Question: I want to show my fragment as bottom sheet when the user clicks "share" from another app then chooses mine like the screenshot below from YouTube and another app.
Any idea how to do it?
Also, does it comply with Google Play policies or not?
Thank you in advance.

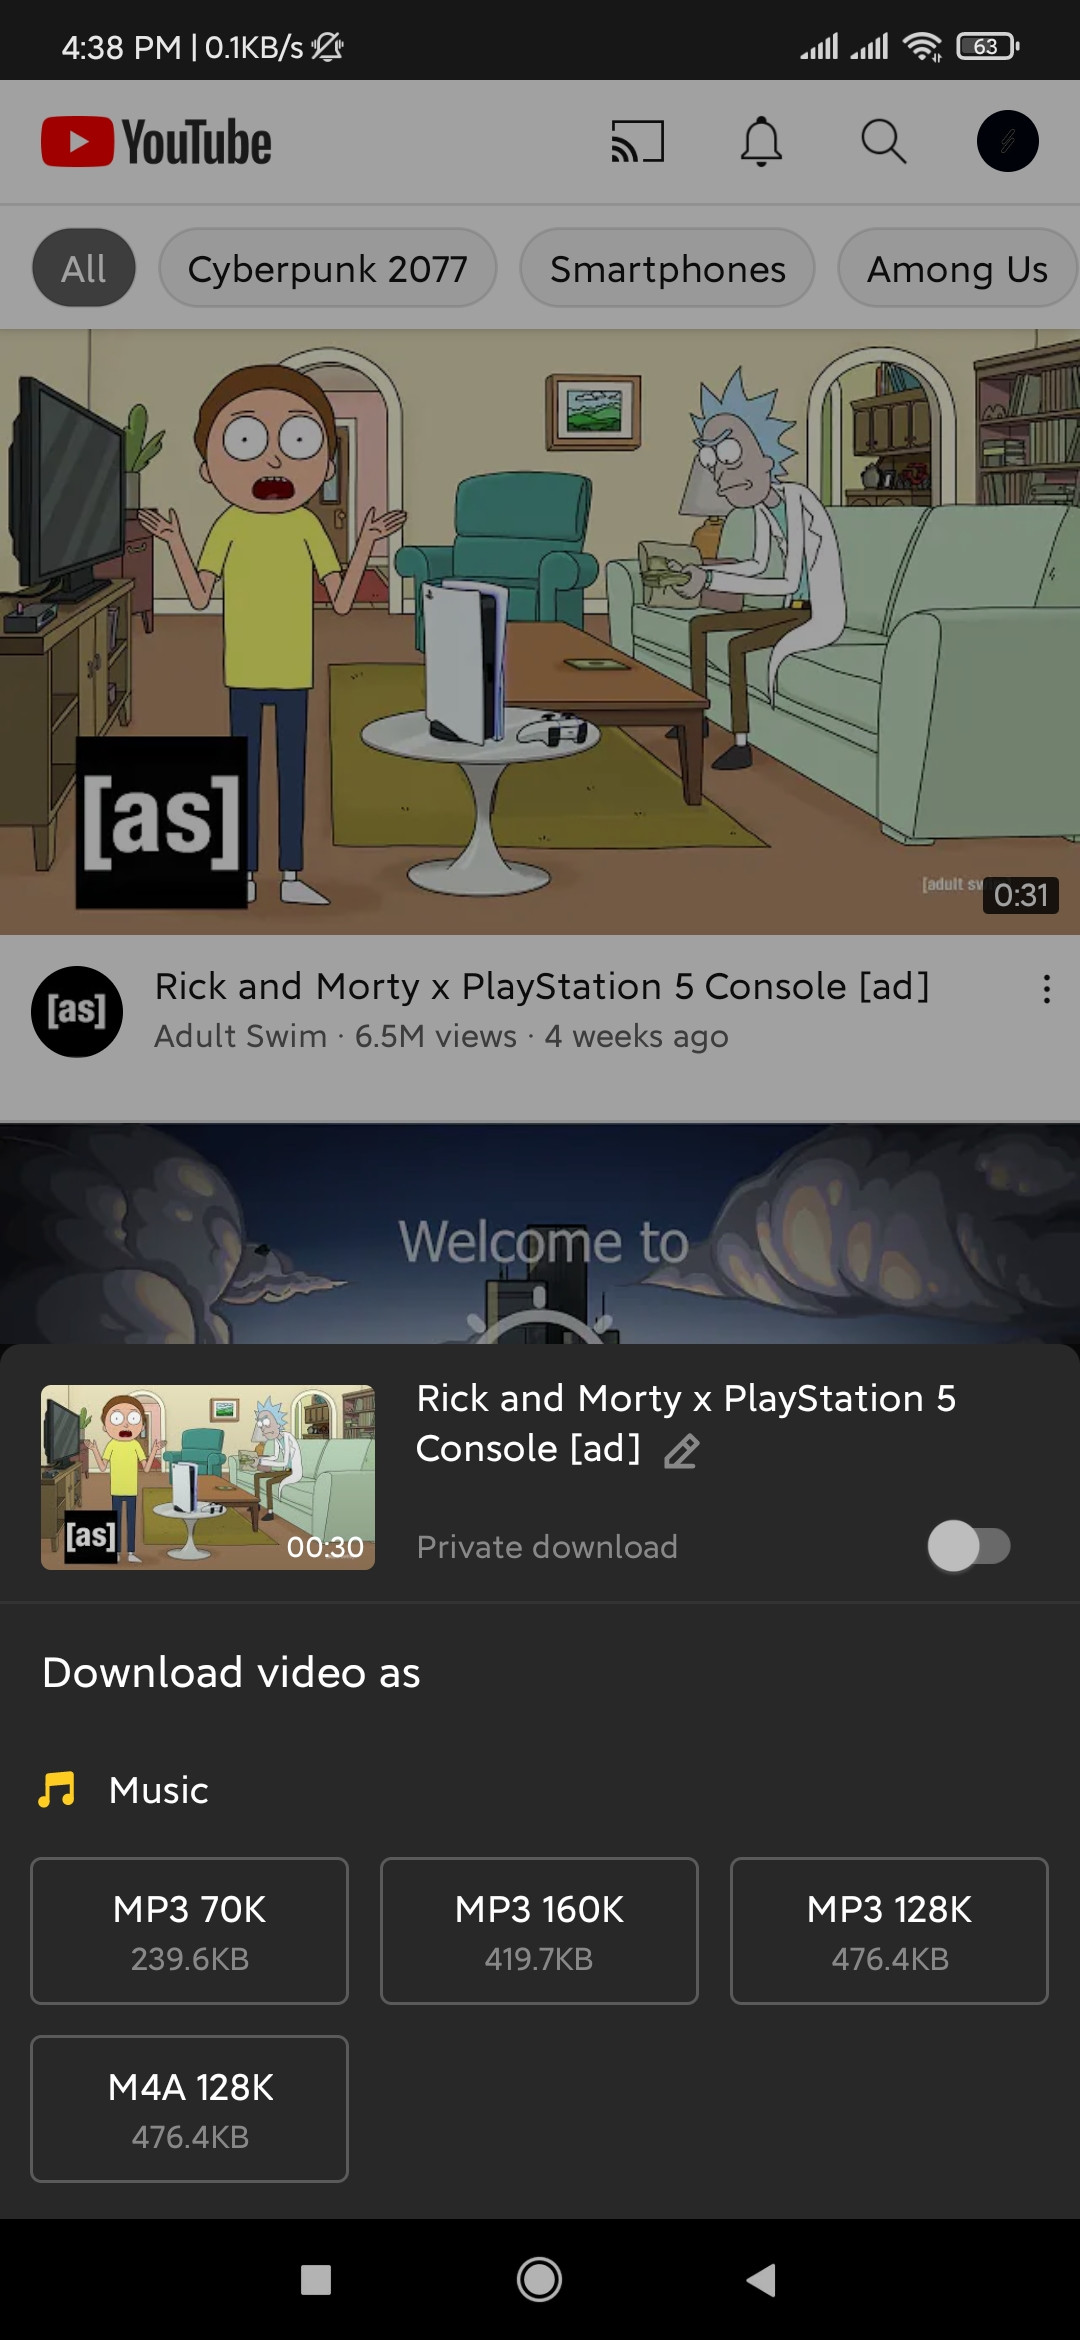
Answer: I figured it out by using a transparent activity with BottomSheetBehavior.